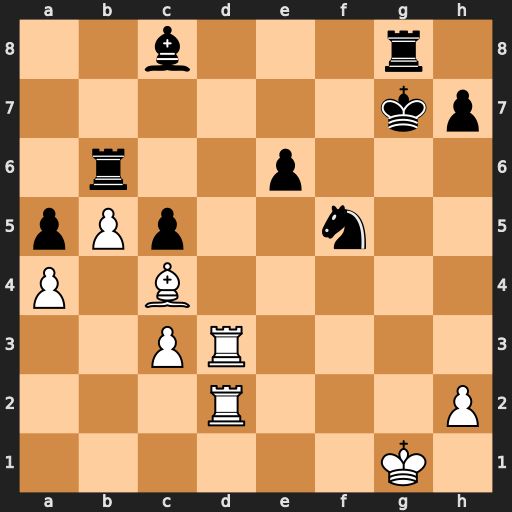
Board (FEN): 2b3r1/6kp/1r2p3/pPp2n2/P1B5/2PR4/3R3P/6K1
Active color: w
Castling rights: -
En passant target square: -
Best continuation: Rg2+ Kf7 Rxg8 Kxg8 Rd8+ Kf7 Rxc8